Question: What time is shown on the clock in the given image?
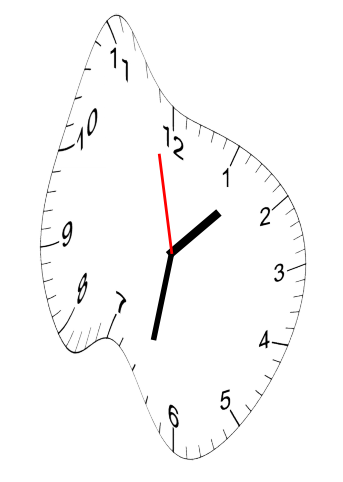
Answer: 01:31:58